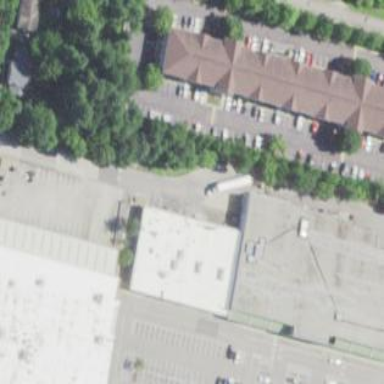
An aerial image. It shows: Commercial building.